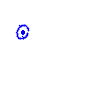
Particle: proton